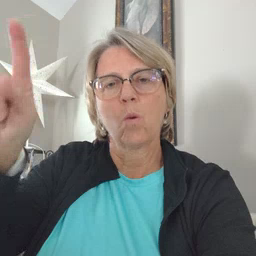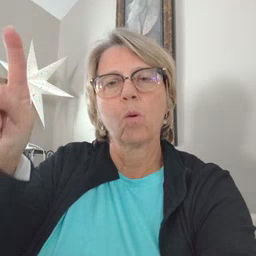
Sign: for